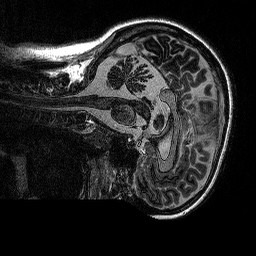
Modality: MP2RAGE
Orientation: sagittal
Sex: female
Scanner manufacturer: siemens
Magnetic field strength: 3 T
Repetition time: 5 s
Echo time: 0.00292 s